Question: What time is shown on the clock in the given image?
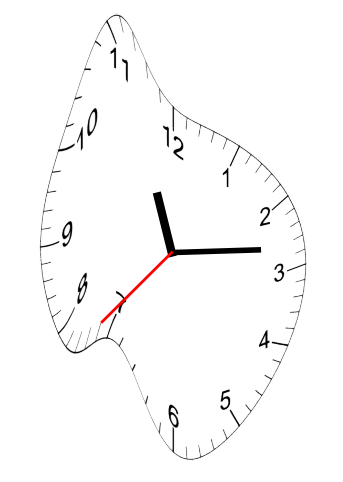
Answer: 11:13:37